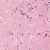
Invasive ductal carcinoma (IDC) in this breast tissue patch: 1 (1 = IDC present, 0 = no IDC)